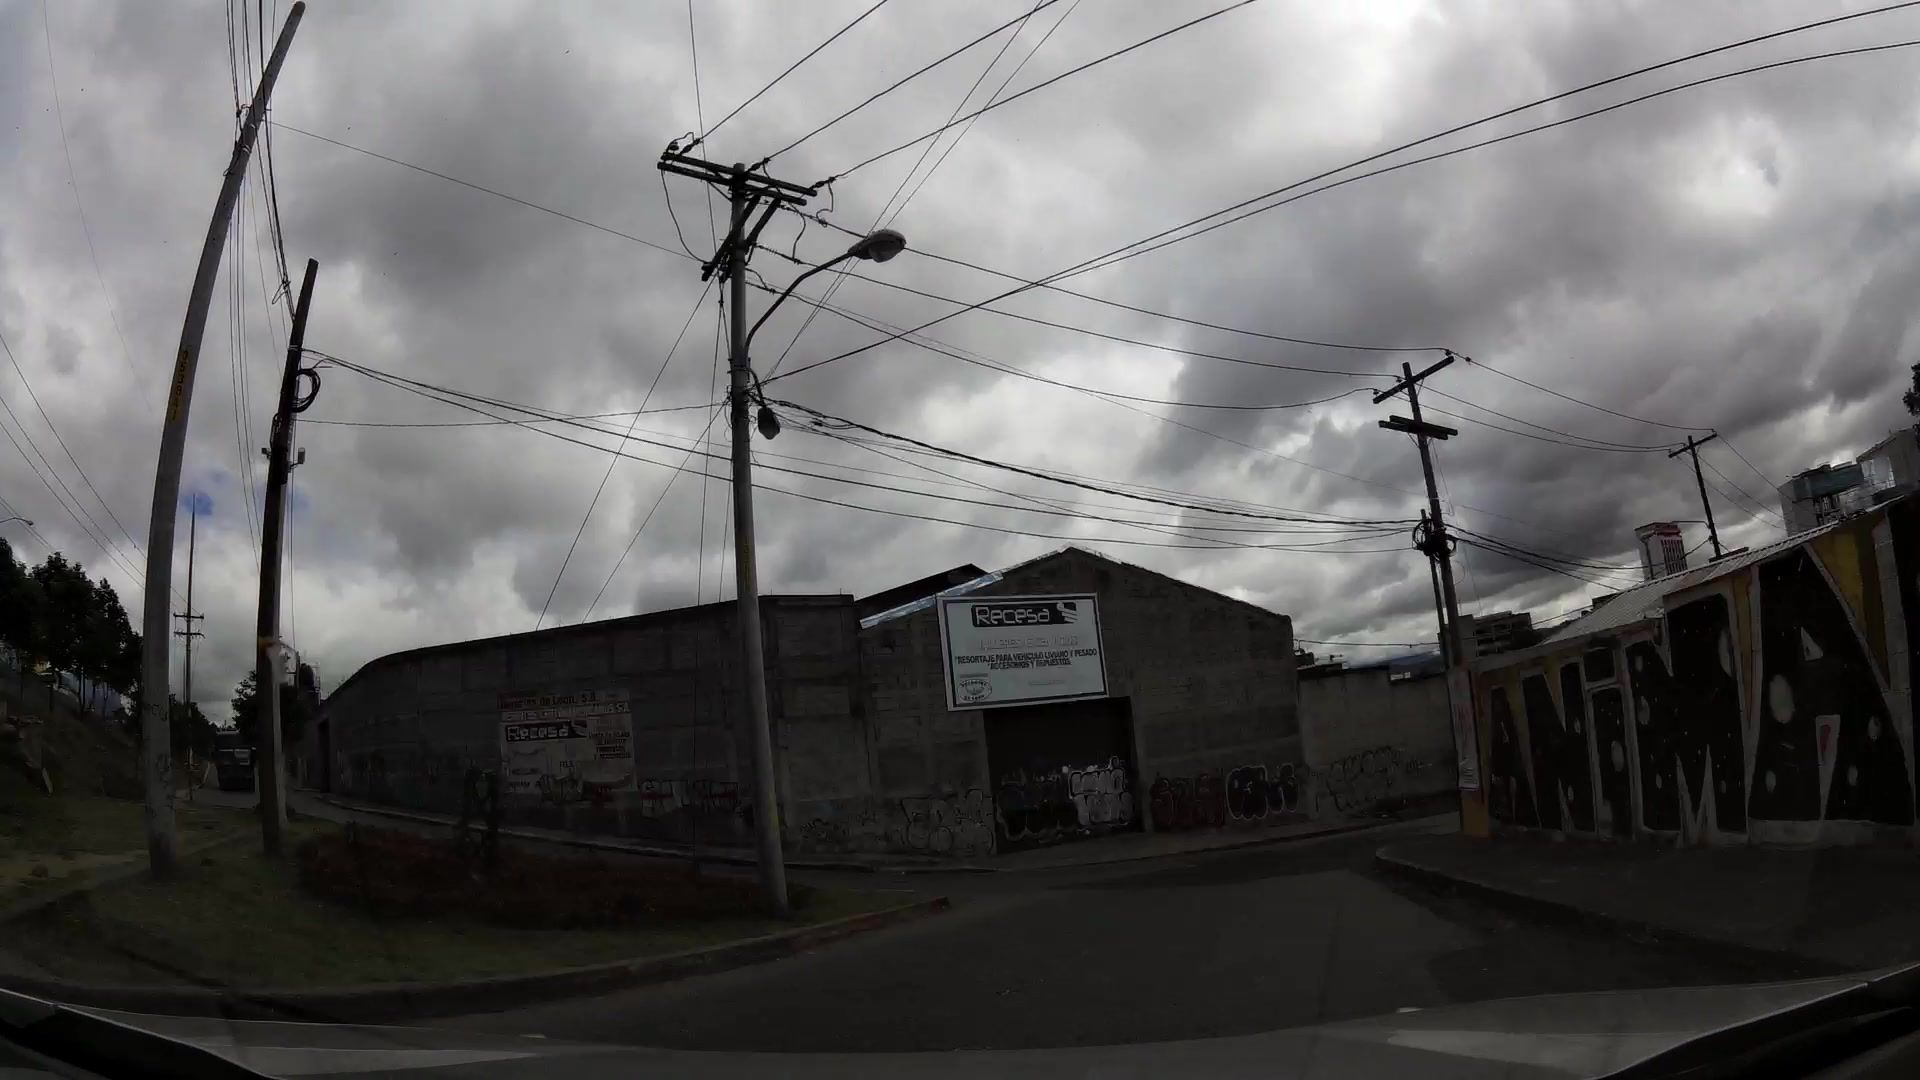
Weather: cloudy
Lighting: day
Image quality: good
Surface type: driving surface
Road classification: tertiary, primary
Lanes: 2
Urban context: urban centre
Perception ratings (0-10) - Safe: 3.17, Lively: 1.1, Beautiful: 1.64, Boring: 2.67, Depressing: 7.52, Wealthy: 0.37